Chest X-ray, PA view. Patient: 33 years old, sex M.
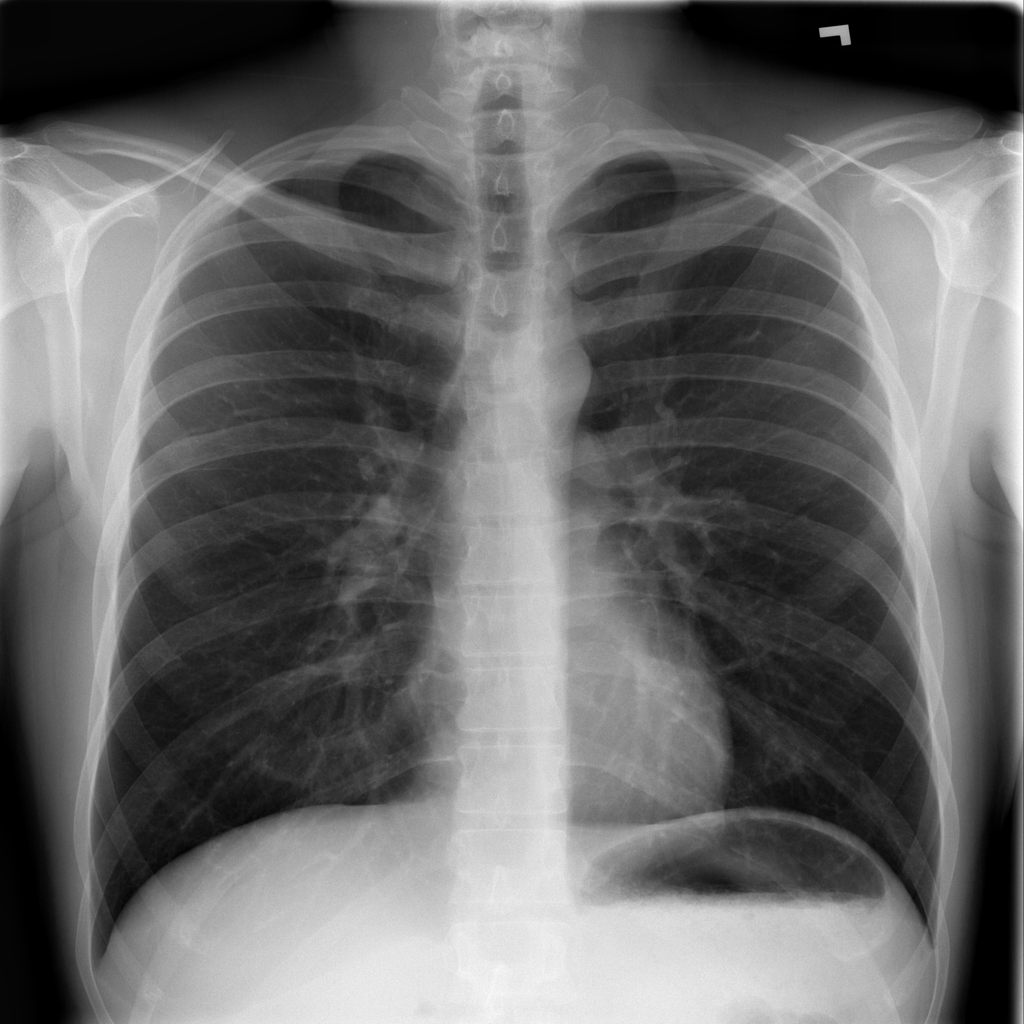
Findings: No Finding